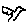
Label: bird